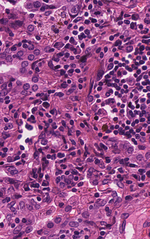
Tumor epithelial tissue: yes
Tumor-associated stroma tissue: yes
Normal tissue: no